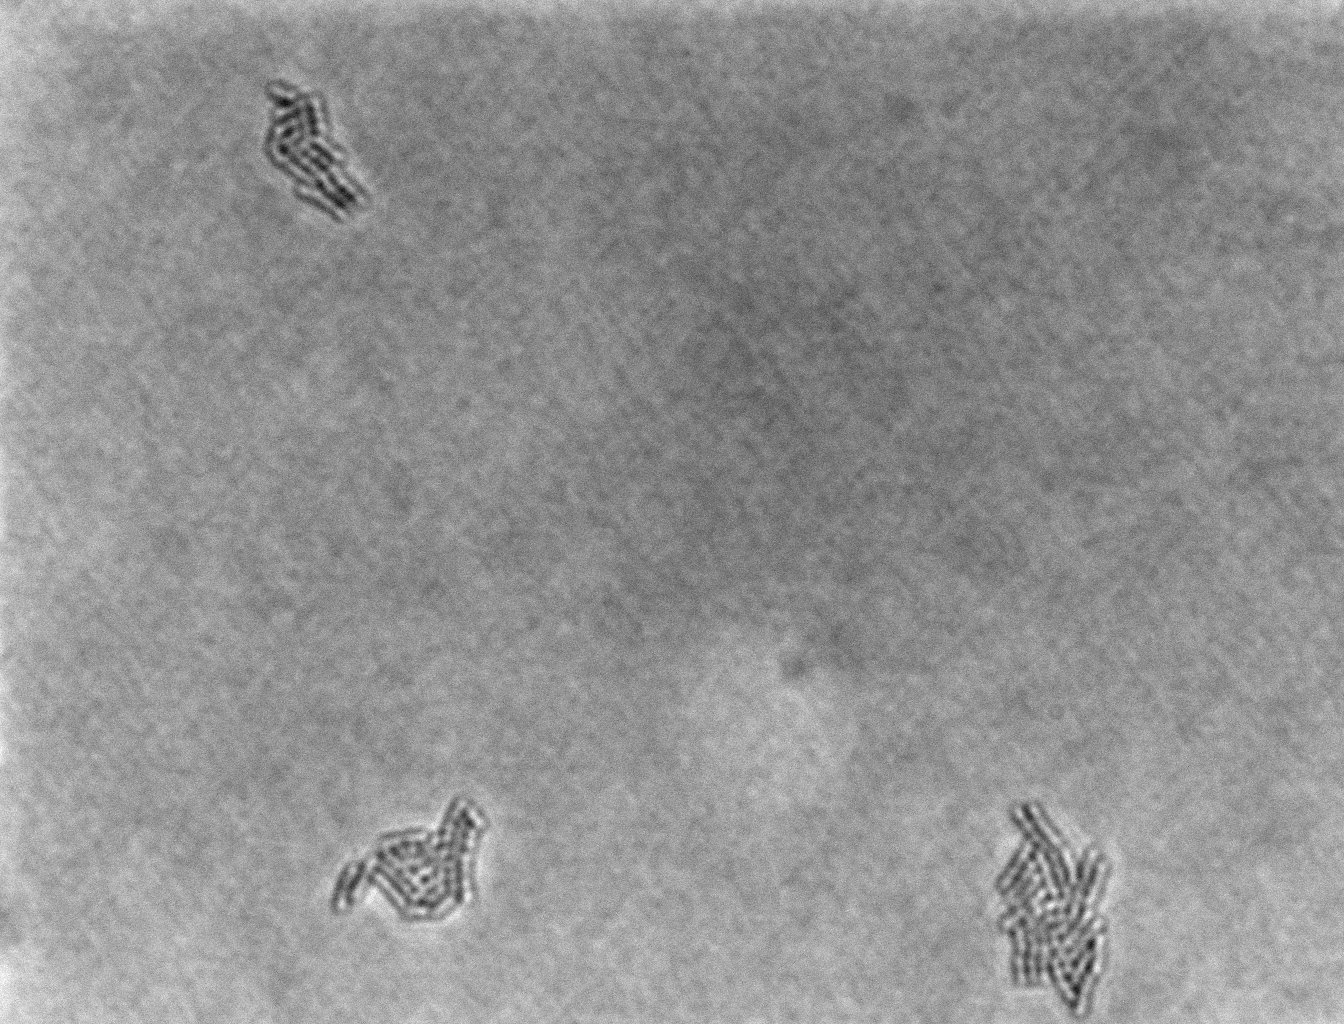
Brightfield microscopy, 60x objective, 3 h incubation